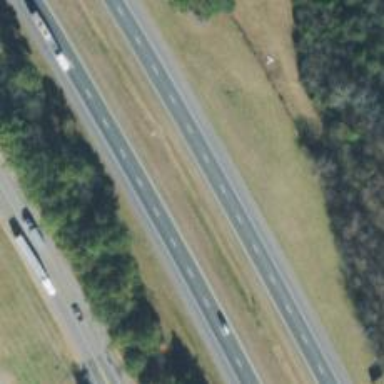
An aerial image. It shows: Motorway.